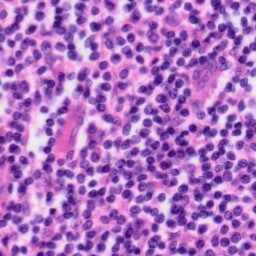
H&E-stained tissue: Tonsil